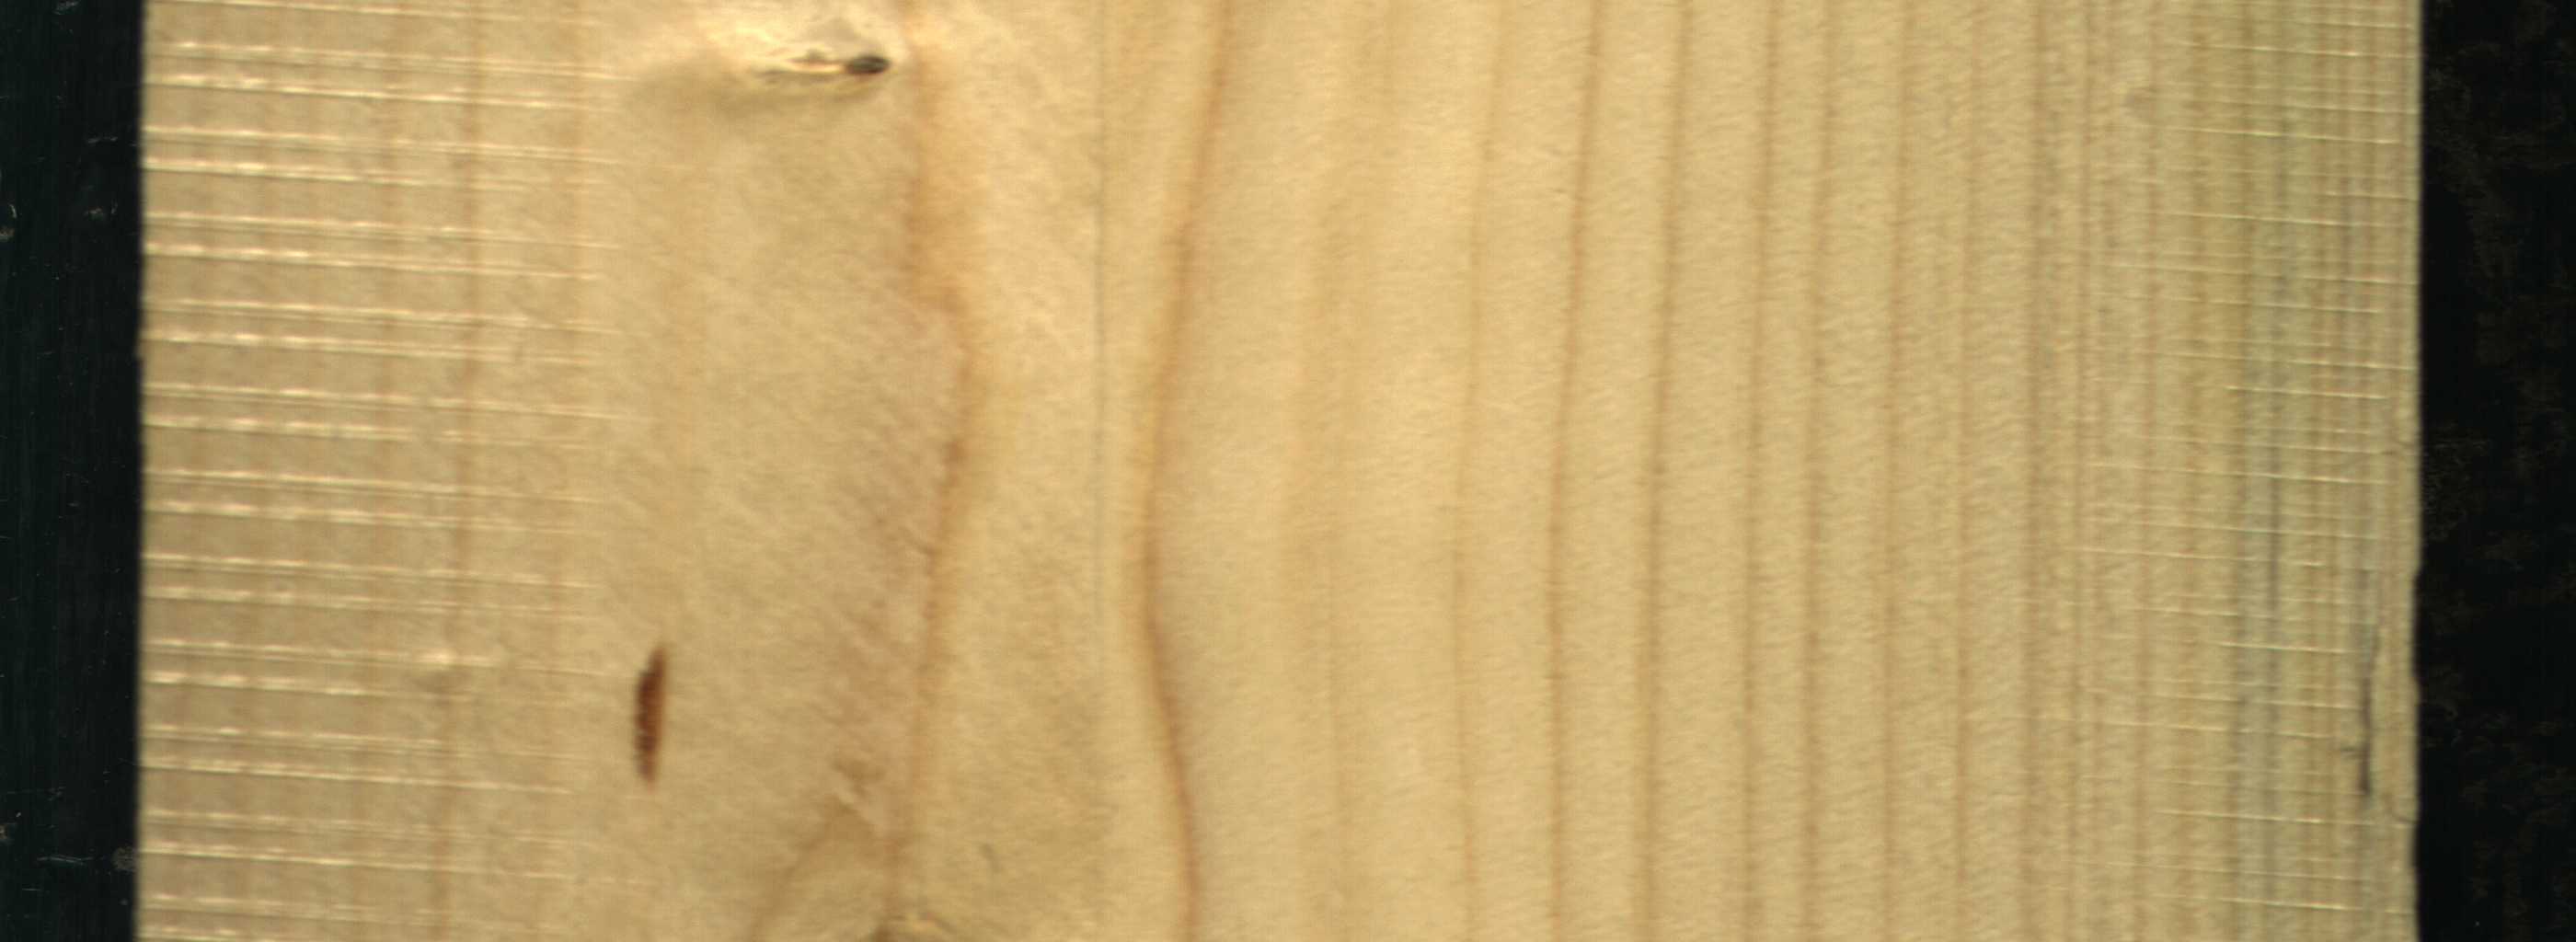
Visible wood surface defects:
resin
Live_Knot